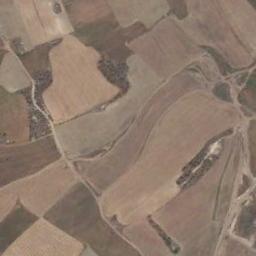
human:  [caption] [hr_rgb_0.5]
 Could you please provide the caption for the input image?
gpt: There are some bare rectangular farmland .

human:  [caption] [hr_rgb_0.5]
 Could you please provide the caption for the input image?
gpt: Many pieces of almost rectangular brown and tan mixed rectangular farmland of different sizes .

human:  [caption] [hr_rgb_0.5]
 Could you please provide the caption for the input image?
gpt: There are many rectangular farmlands of different shades .

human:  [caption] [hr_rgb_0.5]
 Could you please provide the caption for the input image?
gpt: Some khaki rectangular farmlands of different sizes are on the ground and some trees are surrounded by these farmlands .

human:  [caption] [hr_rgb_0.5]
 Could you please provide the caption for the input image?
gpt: There are many brown rectangular farmlands .